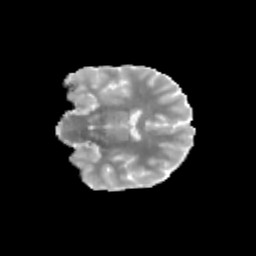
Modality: MD
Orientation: coronal
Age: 11
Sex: male
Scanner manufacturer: siemens
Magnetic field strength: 3 T
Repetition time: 3.8 s
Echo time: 0.07 s